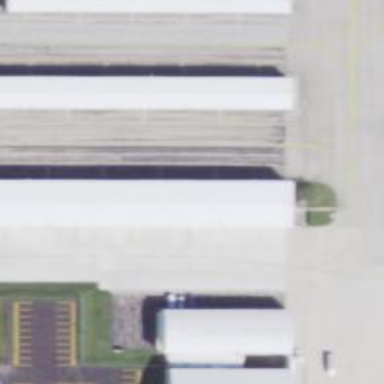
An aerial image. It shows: Asphalt taxiway at the airport.